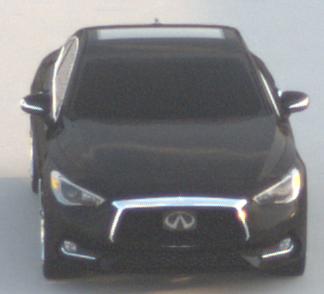
Make: Infiniti
Model: Q60 2.0t
Detailed model: Q60 (V37)
Model produced from: 2016/10
Model produced until: 2018/08
Doors: 2
Color: black
Road condition: dry road
Daytime: sunrise or sunset
Contrast: low contrast